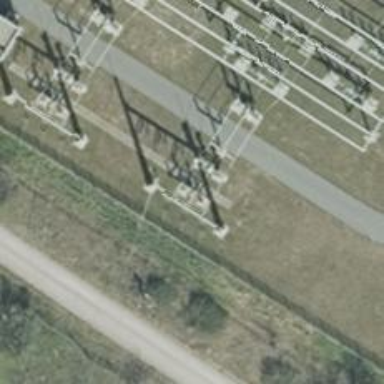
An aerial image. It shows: Power line is depicted.